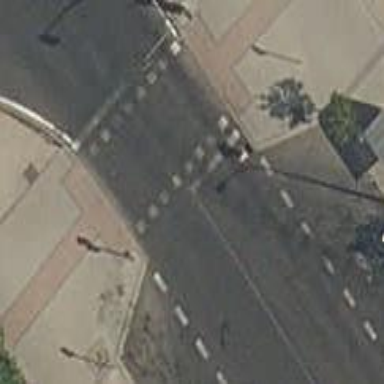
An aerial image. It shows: Road crossing with traffic signals.